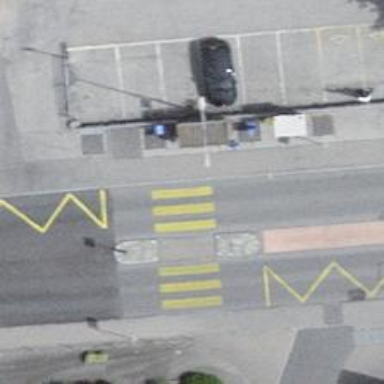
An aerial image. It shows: Uncontrolled zebra crossing with pedestrian island.